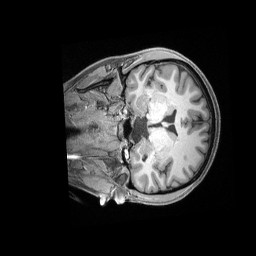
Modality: T1w
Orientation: coronal
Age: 22
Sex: female
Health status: healthy
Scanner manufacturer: siemens
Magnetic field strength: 3 T
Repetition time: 2.4 s
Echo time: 0.00228 s